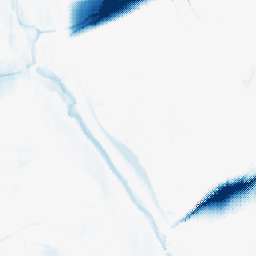
Category: morphological
Decomposition family: morphological_ellipse
Decomposition parameters: operation: closing
width: 50
height: 5
Upsampling method: regularized
Upsampling parameters: scale: 4
lambda_reg: 0.1
Upsampling scale: 4